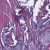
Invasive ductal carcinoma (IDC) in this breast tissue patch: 1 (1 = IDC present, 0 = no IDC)